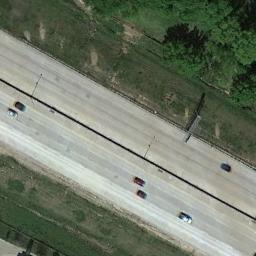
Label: overpass